Question: I'd like to make a convex hull of a set of 2D points (in python). I've found several examples which have helped, but I have an extra feature I'd like that I haven't been able to implement. What I want to do is create the convex hull but allow it to pick up interior points if they are sufficiently "close" to the boundary. See the picture below -> if theta < x degrees, then that interior point gets added to the hull.

Obvious this can make things a bit more complex, as I've found out from my thoughts and tests. For example, if an interior point gets added, then it could potentially allow another further interior point to be added.
Speed is not really a concern here as the number of points I'll be working with will be relatively small. I'd rather have a more robust algorithm then a quick one.
I'm wondering if anyone knows of any such example or could point me in the right direction of where to start. Thanks.
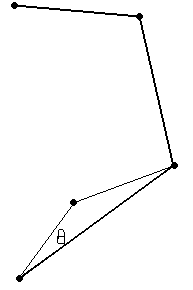
Answer: <URL> uses seems to use k nearest neighbours.